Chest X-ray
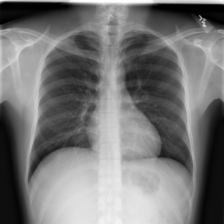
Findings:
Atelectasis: negative
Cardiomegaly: negative
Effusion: negative
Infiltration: negative
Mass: negative
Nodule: negative
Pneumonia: negative
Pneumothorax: negative
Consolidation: negative
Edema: negative
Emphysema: negative
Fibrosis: negative
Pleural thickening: negative
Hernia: negative